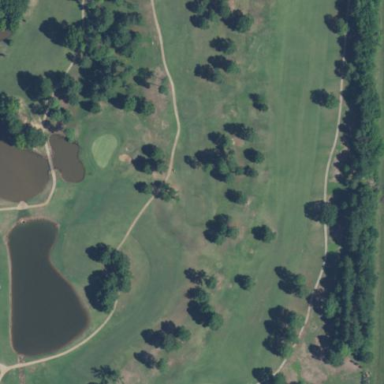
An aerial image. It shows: Golf fairway in the image.